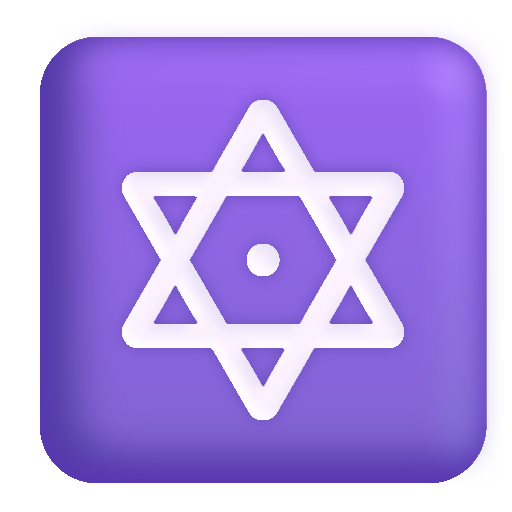
dotted six pointed star color